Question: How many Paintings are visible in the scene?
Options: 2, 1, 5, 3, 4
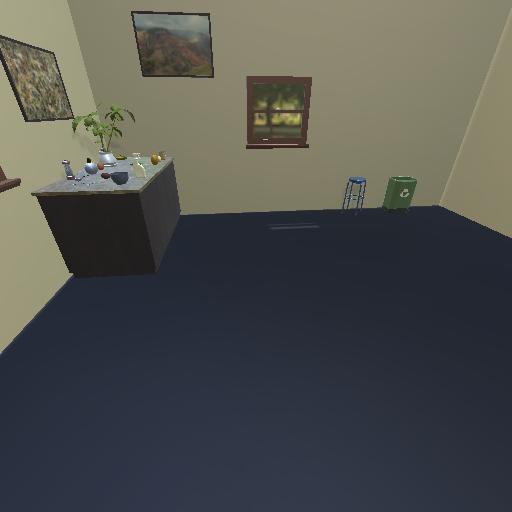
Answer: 2